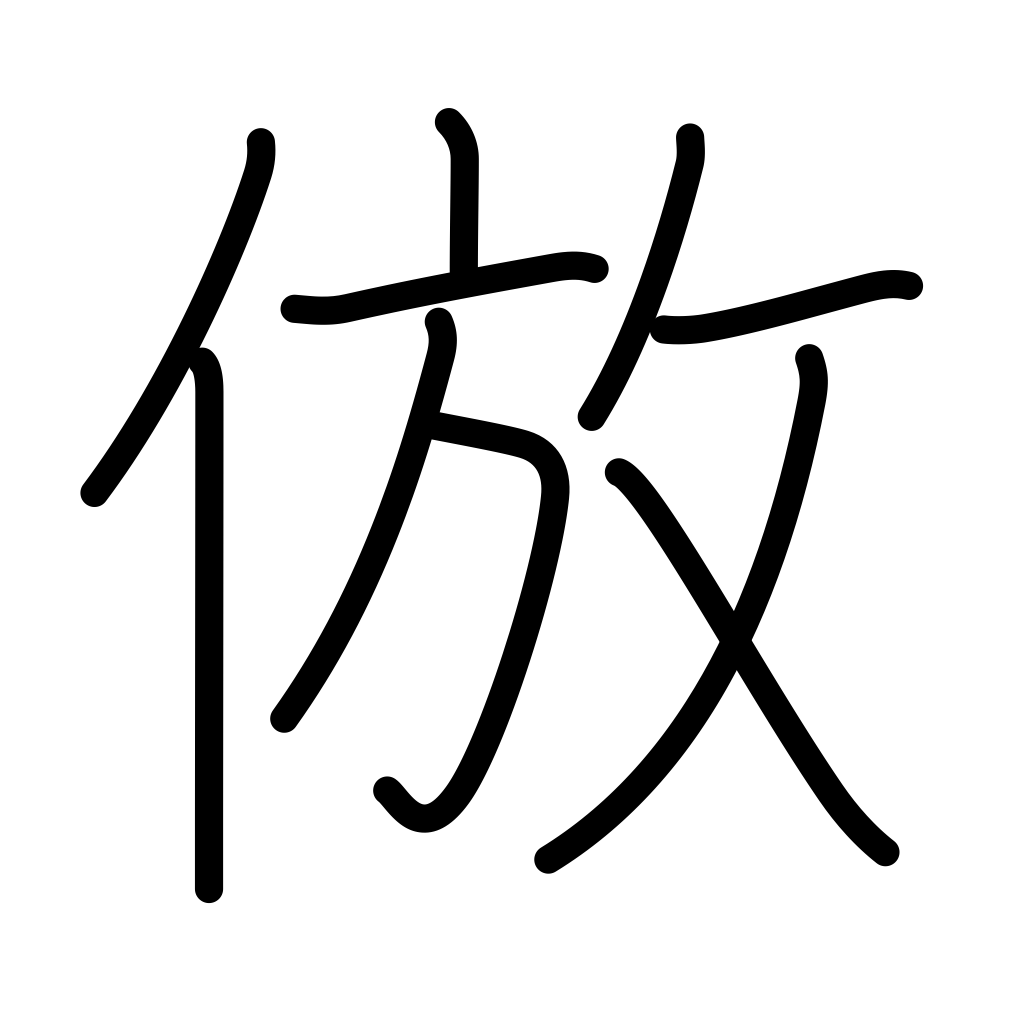
Meaning: emulate, imitate